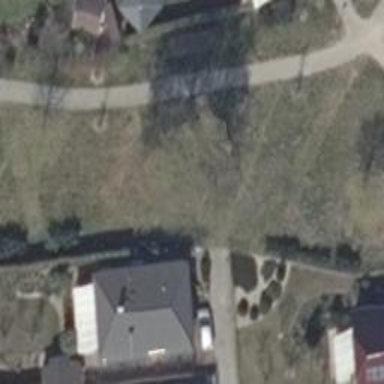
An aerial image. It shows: Path covered with grass.